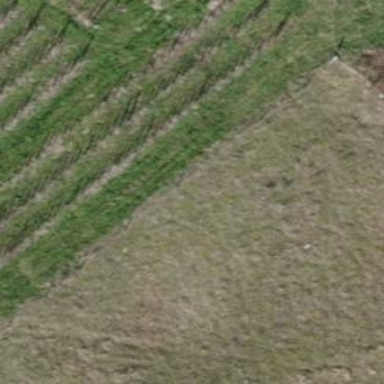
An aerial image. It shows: Vineyard where grapes are grown.